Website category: university
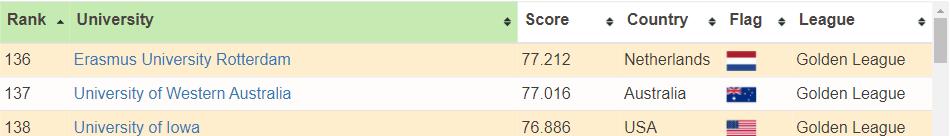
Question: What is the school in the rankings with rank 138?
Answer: University of Iowa

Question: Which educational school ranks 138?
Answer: University of Iowa

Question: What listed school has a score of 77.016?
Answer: University of Western Australia

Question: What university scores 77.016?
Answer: University of Western Australia

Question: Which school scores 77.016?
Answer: University of Western Australia

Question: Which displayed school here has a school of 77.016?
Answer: University of Western Australia

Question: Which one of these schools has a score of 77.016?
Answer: University of Western Australia

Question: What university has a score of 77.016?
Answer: University of Western Australia

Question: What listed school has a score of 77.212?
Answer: Erasmus University Rotterdam

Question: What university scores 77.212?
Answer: Erasmus University Rotterdam

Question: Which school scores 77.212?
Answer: Erasmus University Rotterdam

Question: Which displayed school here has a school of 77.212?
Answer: Erasmus University Rotterdam

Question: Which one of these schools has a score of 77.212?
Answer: Erasmus University Rotterdam

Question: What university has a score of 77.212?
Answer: Erasmus University Rotterdam

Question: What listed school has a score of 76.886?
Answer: University of Iowa

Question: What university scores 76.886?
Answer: University of Iowa

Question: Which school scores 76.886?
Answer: University of Iowa

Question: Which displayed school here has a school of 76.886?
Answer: University of Iowa

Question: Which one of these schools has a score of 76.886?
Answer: University of Iowa

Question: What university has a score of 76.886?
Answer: University of Iowa

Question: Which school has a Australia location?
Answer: University of Western Australia

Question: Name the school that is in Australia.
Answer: University of Western Australia

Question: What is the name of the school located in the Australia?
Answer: University of Western Australia

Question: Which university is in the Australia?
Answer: University of Western Australia

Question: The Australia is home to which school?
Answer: University of Western Australia

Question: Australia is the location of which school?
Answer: University of Western Australia

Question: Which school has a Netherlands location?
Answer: Erasmus University Rotterdam

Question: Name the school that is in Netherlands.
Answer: Erasmus University Rotterdam

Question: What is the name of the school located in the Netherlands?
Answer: Erasmus University Rotterdam

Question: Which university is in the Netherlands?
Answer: Erasmus University Rotterdam

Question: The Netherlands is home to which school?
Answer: Erasmus University Rotterdam

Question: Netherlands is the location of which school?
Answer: Erasmus University Rotterdam

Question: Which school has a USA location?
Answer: University of Iowa

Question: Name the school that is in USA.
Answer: University of Iowa

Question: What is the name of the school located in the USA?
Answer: University of Iowa

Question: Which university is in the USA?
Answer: University of Iowa

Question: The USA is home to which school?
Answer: University of Iowa

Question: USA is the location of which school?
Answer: University of Iowa